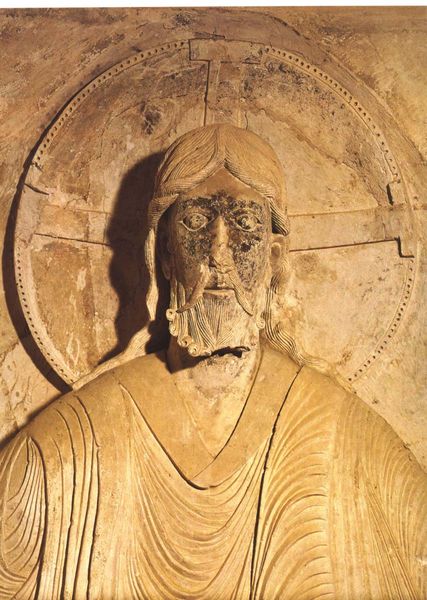
Titel: Tympanon
Standort: Vézelay, St. Madeleine (EU - F - Burgund)
Schlagwörter: gott, mann, umhang, holz, mund, nase, blick, tuch, bart, wand, augen, falten, gesicht, stein, hals, kirche, gewand, haare, mantel, lippen, locken, rosa, statue, relief, büste, bildhauerei, faltenwurf, oberkörper, kreuz, schnitzerei, schein, heiligenschein, nimbus, christus, jesus, jesus christus, antlitz, dreck, heilig, heiland, halbrelief, pantokrator, sohn gottes, omega, halbplastik, alfa, mantel#, shnitzerei